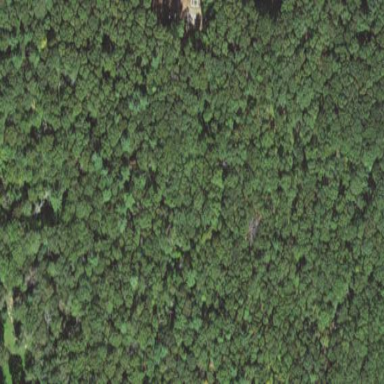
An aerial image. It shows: Mixed leaf woodland.